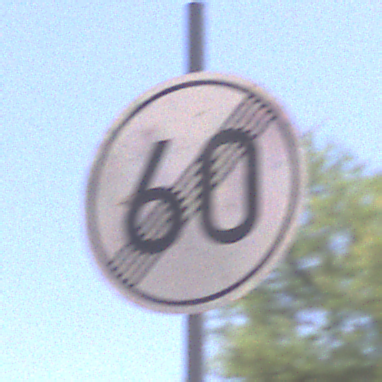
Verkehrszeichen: EndeGeschwindigkeit60
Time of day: Midday
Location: Outdoor (RoadRail)
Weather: Clear
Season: NotSpecified
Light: Natural